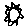
Label: sun